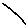
Label: line